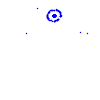
Particle: kaon